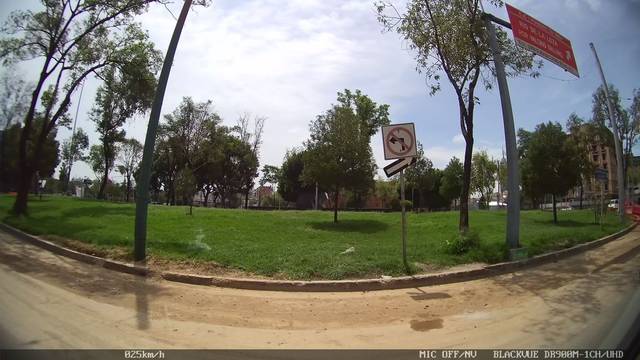
Region: Mexico
Coordinates: 19.441, -99.144